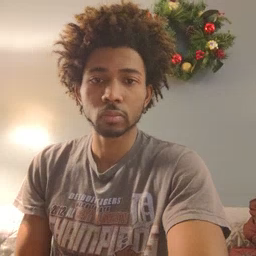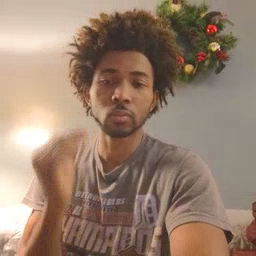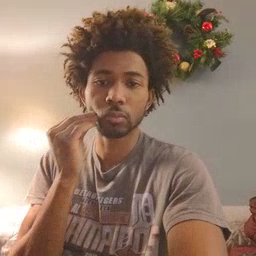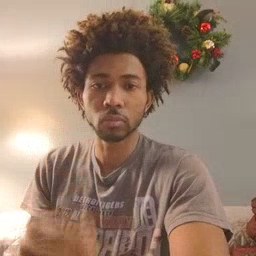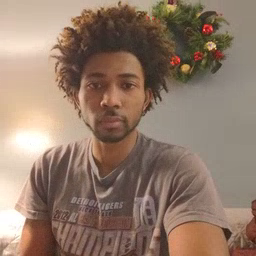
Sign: kiss